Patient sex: M
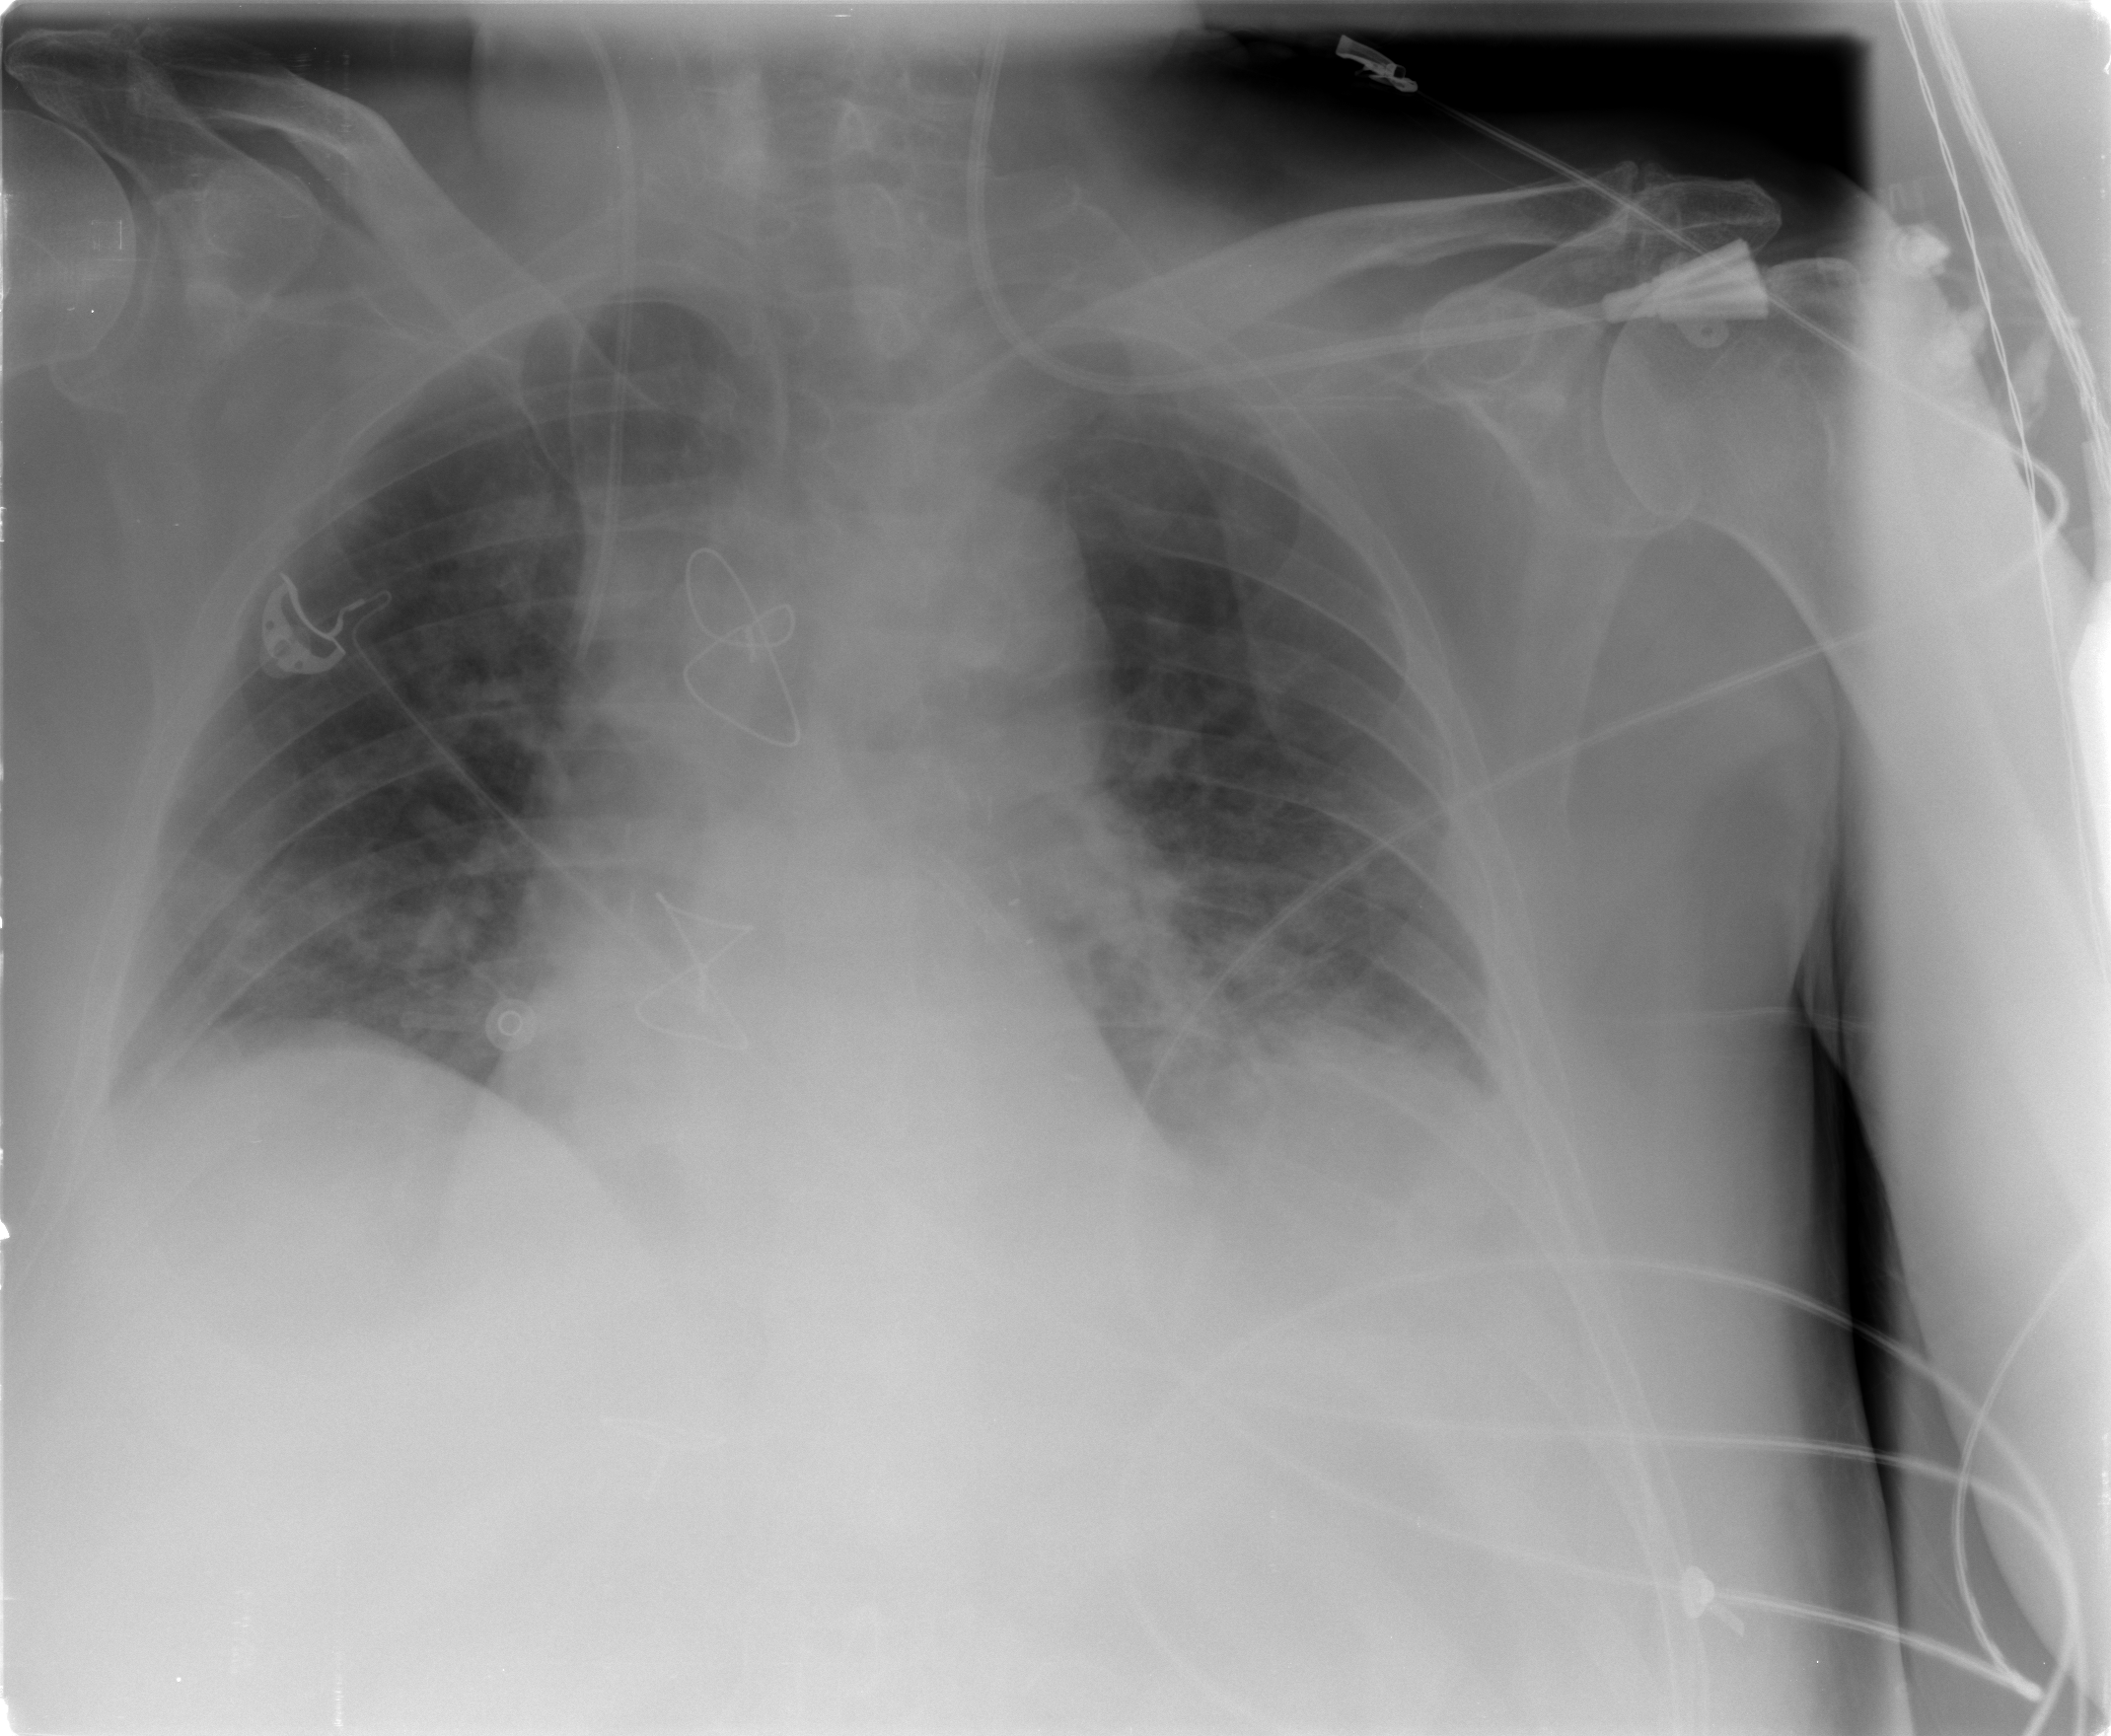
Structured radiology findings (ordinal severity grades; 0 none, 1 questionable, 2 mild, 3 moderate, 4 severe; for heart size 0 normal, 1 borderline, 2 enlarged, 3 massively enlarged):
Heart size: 0
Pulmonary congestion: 0
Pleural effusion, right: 0
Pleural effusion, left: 0
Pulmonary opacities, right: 0
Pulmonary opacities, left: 0
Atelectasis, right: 0
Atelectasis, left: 2